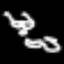
Label: hourglass